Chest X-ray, PA view. Patient: 32 years old, sex M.
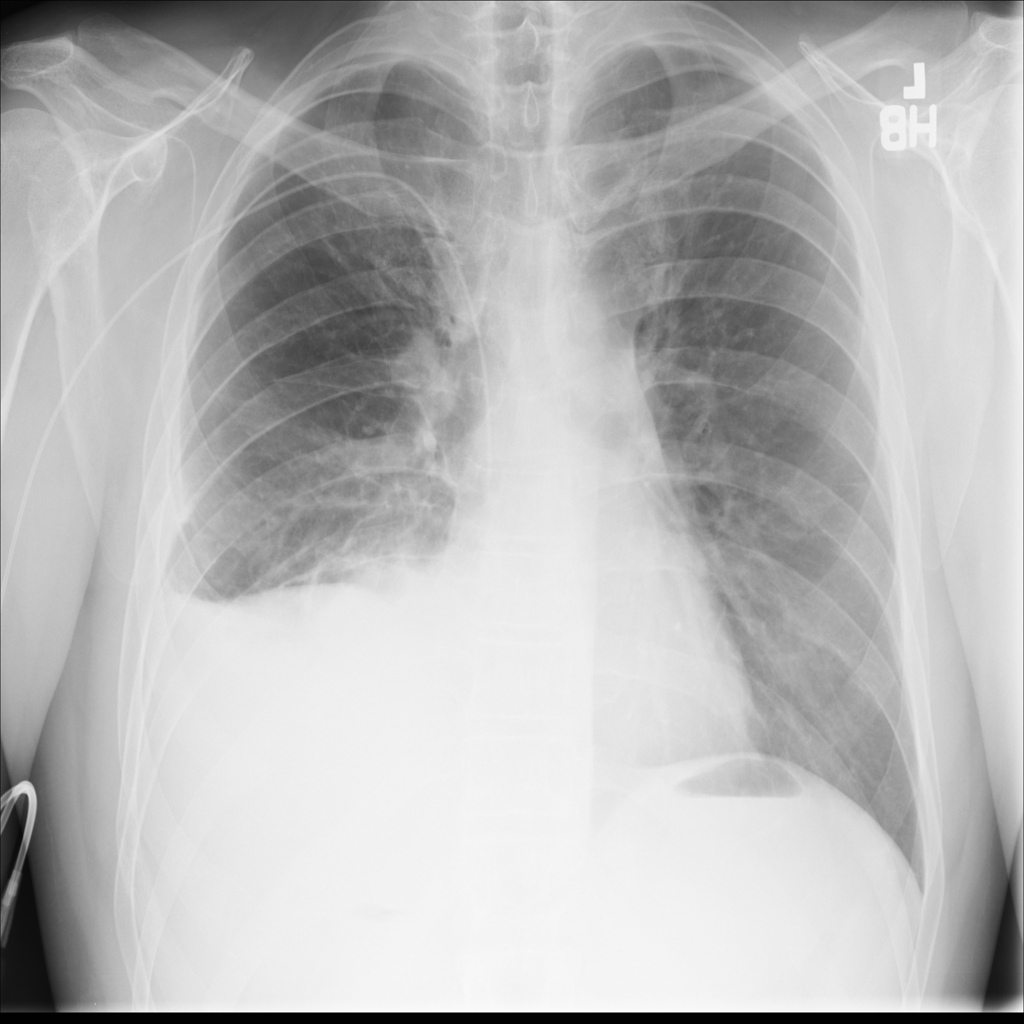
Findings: Effusion